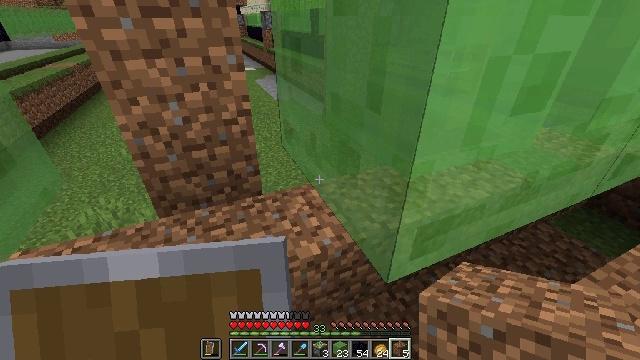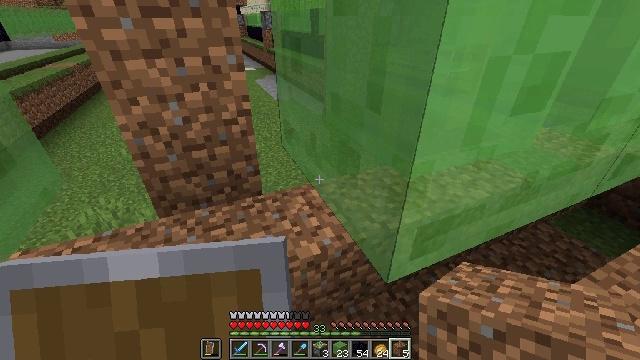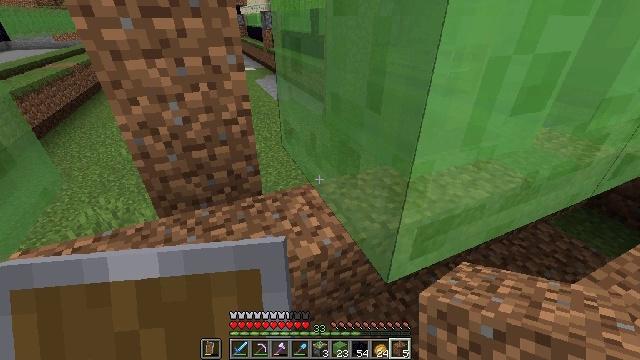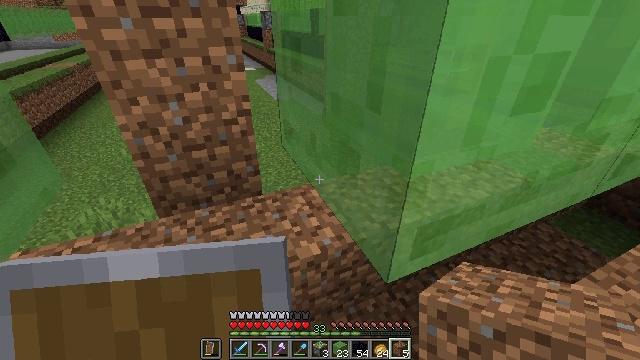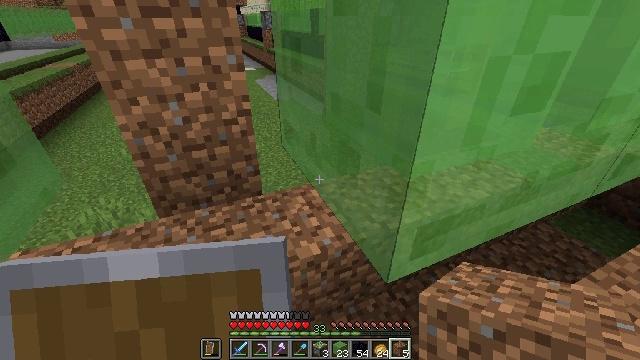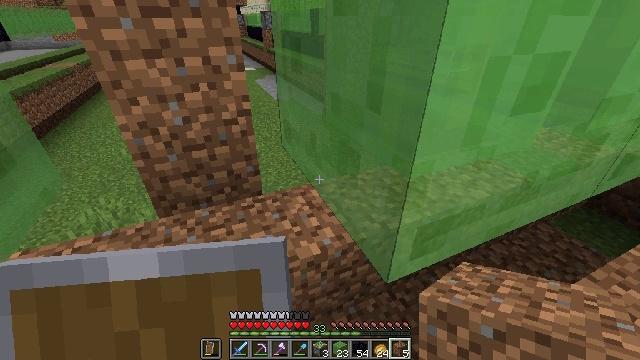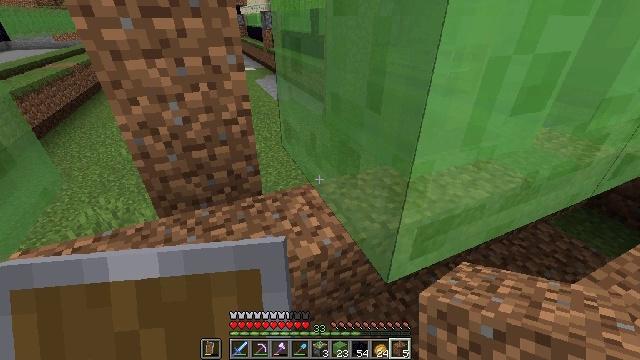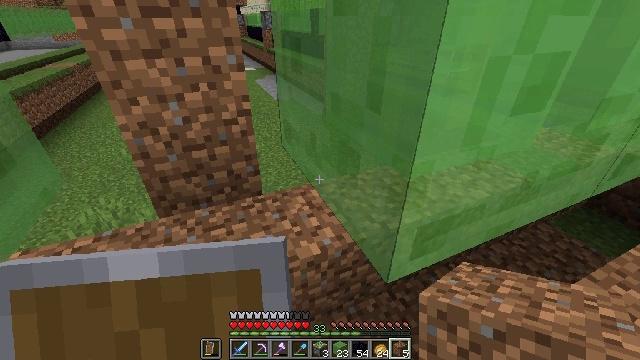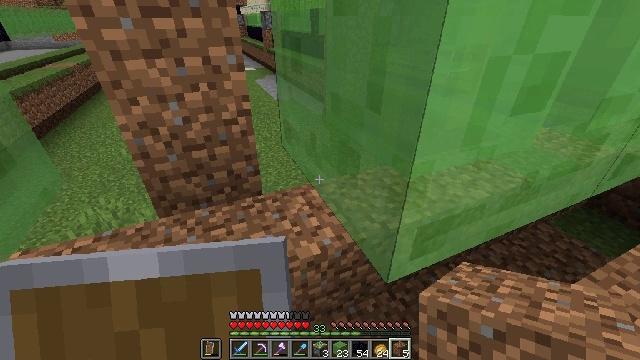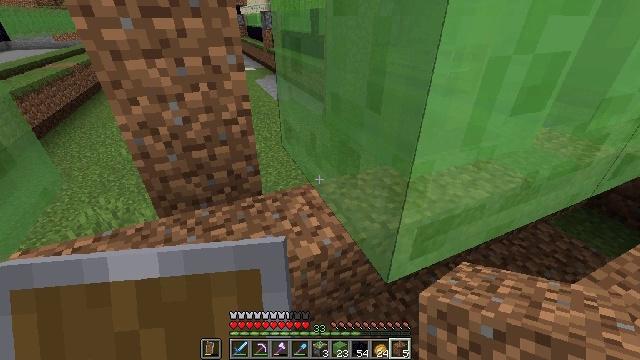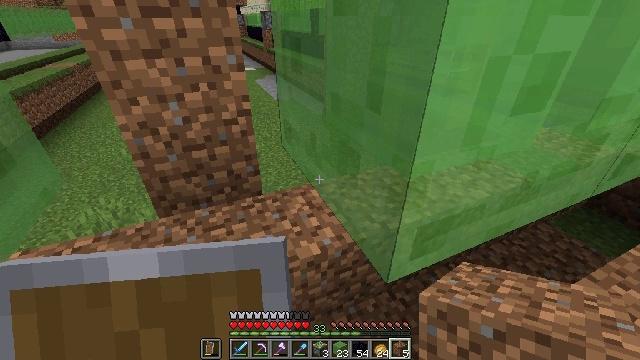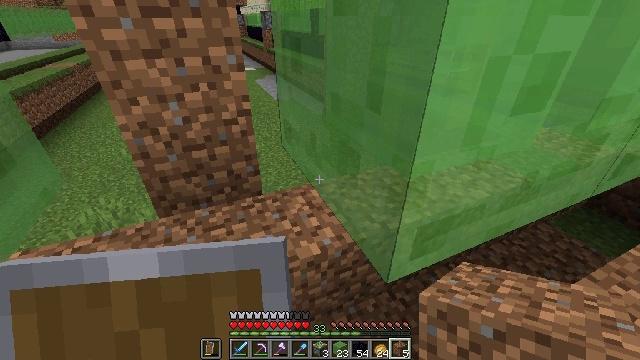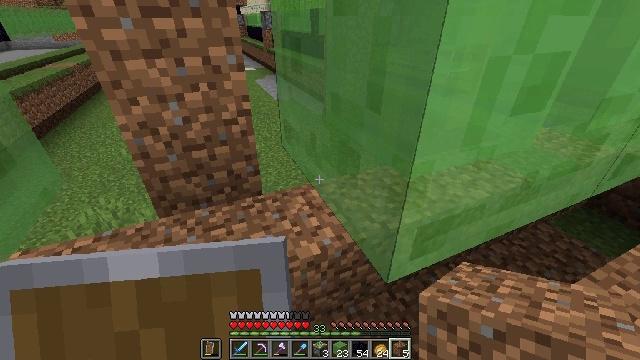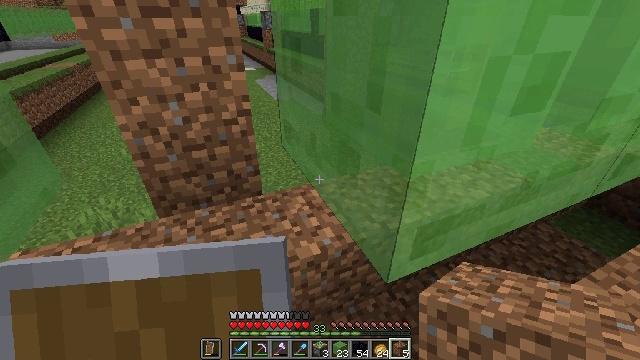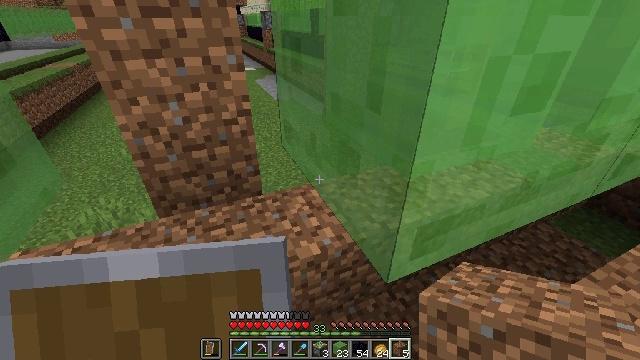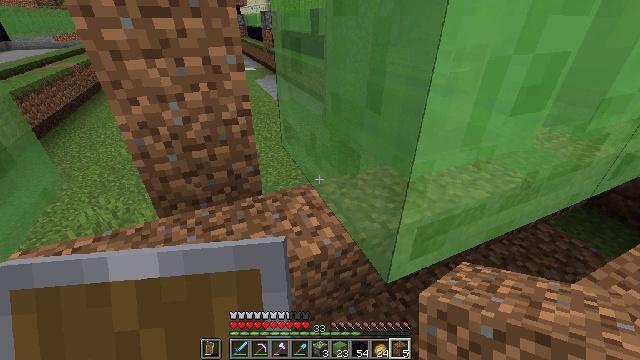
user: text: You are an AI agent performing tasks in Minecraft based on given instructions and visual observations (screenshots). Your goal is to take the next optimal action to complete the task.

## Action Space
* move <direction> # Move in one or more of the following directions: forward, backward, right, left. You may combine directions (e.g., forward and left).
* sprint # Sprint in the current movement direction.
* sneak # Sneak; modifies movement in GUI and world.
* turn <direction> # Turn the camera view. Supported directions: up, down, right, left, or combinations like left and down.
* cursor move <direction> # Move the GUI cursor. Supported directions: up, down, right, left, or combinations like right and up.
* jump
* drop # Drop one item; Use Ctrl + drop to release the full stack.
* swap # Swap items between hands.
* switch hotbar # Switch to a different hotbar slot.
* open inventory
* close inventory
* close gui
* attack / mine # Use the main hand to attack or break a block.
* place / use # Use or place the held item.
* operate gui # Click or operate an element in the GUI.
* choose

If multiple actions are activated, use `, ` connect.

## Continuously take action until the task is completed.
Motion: motion action
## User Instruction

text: Mine the slime block with your hand or tool.
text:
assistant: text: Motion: no_op
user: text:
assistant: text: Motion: no_op
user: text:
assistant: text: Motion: no_op
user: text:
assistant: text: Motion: no_op
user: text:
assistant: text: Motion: no_op
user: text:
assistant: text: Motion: no_op
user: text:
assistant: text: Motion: no_op
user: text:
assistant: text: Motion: no_op
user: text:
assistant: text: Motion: no_op
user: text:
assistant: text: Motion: no_op
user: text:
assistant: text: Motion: no_op
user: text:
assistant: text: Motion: no_op
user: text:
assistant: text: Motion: no_op
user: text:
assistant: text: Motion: no_op
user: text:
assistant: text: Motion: no_op
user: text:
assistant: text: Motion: no_op
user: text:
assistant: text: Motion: no_op
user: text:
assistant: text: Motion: no_op
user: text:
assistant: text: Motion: no_op
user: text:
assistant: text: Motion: no_op
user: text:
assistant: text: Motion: no_op
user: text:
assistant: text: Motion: no_op
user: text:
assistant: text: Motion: no_op
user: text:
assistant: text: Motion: no_op
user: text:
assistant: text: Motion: no_op
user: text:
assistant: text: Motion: no_op
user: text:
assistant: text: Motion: no_op
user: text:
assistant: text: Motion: no_op
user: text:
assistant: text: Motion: no_op
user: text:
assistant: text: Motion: no_op